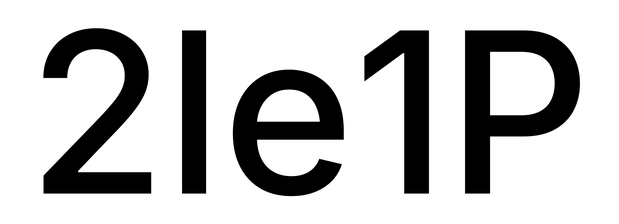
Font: Inter_Medium